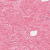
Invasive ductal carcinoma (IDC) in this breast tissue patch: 0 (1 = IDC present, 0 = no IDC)